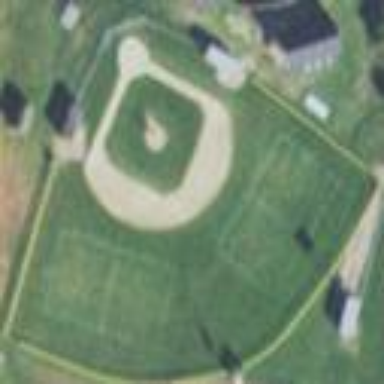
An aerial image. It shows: Baseball pitch for leisure land activities.